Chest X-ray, PA view. Patient: 34 years old, sex M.
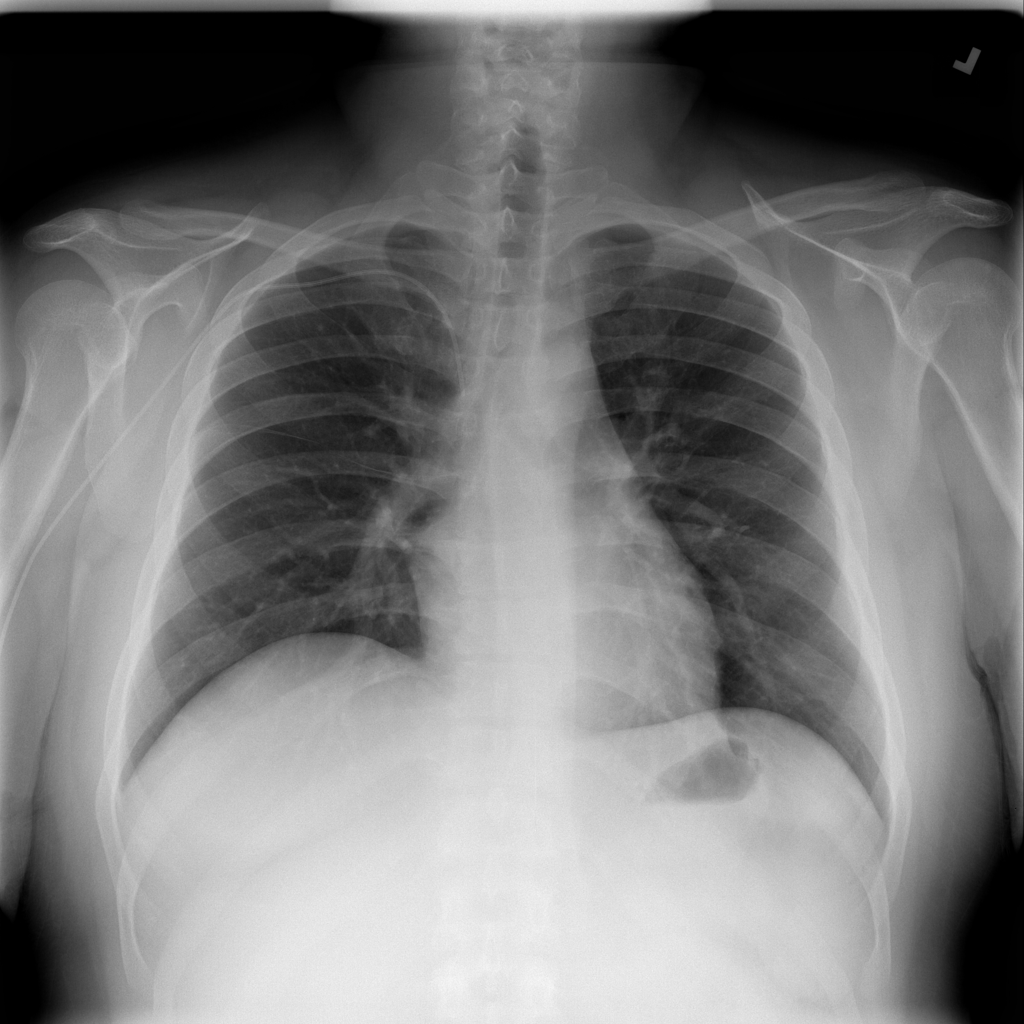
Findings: No Finding